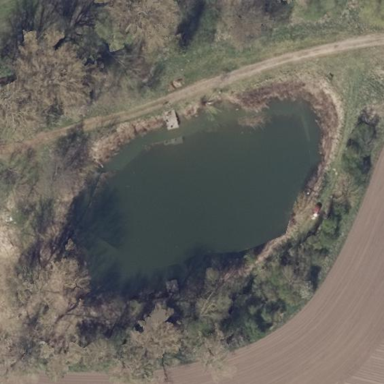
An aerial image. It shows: Pond with natural water.